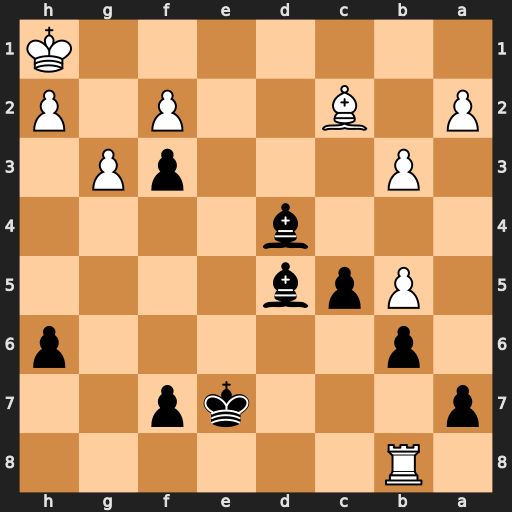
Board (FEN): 1R6/p3kp2/1p5p/1Ppb4/3b4/1P3pP1/P1B2P1P/7K
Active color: b
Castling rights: -
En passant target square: -
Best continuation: Bxf2 Bd3 Bd4 h4 Be5